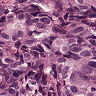
Metastatic tissue present: yes